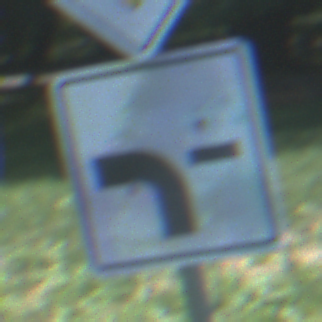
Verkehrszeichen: VerlaufVorfahrtsstrasse6
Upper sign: Vorfahrtsstrasse
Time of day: Midday
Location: Outdoor (Nature)
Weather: Clear
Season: Summer
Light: Natural